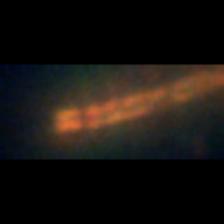
Taxon: Chaetoceros
Group: Diatoms